Question: I'm a beginner in Laravel. I just want to make 'Facebook Authentication System' in my website. I already use 'Socialize' in my project. I successfully retrieve facebook's user information in facebook callback function , but I tried to pass information to register and login request in laravel authentication.
Below is my 'facebook_callback' function code.
'''
function facebook_callback()
{
$user = Socialize::with('facebook')->user();
$registerCtrl = new RegisterController;
$loginCtrl = new LoginController;
$email = $user->getEmail();
// Check if alredy registered
$member = User::where('email','=',$email)->first();
if($member===null){
// Register user
$nameArray = explode(" ",$user->getName());
$fname = $nameArray[0];
$lname = $nameArray[1];
$password = $user->getId();
$request = Request::create('/register','POST',array(
"_token" => Session::token(),
"fname" => $fname,
"lname" => $lname,
"email" => $email,
"password" => $password,
"password_confirmation" => $password
));
$registerCtrl->register($request);
}
else{
// Login user
$password = $user->getId();
$request = Request::create('/login','POST',array(
"_token" => Session::token(),
"email" => $email,
"password" => $password
));
$loginCtrl->login($request);
}
// $response = Route::dispatch($request);
return redirect('/home');
}
'''
I can register , but when I tried to login I got this error.

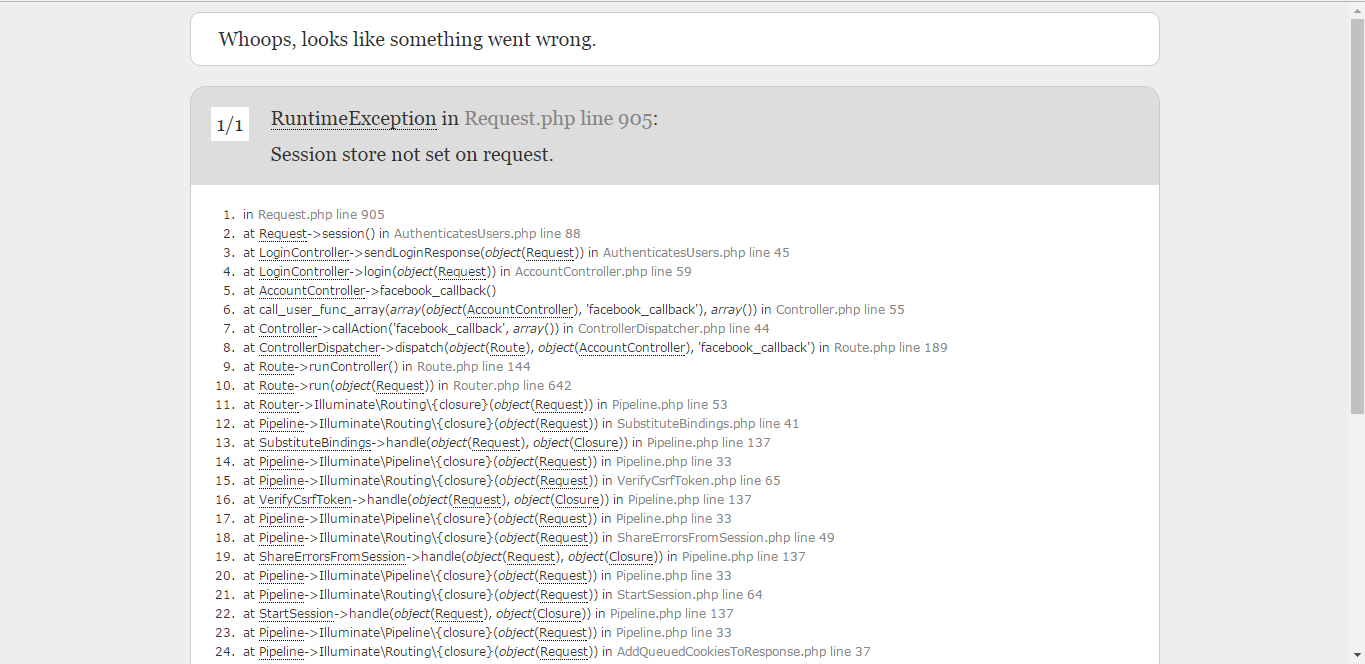
Answer: I already solved problem , just use Auth($user) for login. So below is my code.
'''
function facebook_callback()
{
$socialUser = Socialize::with('facebook')->user();
$registerCtrl = new RegisterController;
$email = $socialUser->getEmail();
if($email==null){
// User not allowed to use email
if($this->checkExistUserByFacebookID($socialUser->id)==true){
// Login user
$user = User::where('email','=',$socialUser->id)->first();
Auth::login($user);
}
else{
// Register user first
$nameArray = explode(" ",$socialUser->getName());
$fname = $nameArray[0];
$lname = $nameArray[1];
$password = $socialUser->getId();
$request = Request::create('/register','POST',array(
"_token" => Session::token(),
"fname" => $fname,
"lname" => $lname,
"email" => $socialUser->id,
"password" => $password,
"password_confirmation" => $password
));
$registerCtrl->register($request);
}
}
else{
// User allowed to use email
if($this->checkExistUserByEmail($socialUser->email)==true){
// Login user
$user = User::where('email','=',$email)->first();
Auth::login($user);
}
else{
// Register user first
$nameArray = explode(" ",$socialUser->getName());
$fname = $nameArray[0];
$lname = $nameArray[1];
$password = $socialUser->getId();
$request = Request::create('/register','POST',array(
"_token" => Session::token(),
"fname" => $fname,
"lname" => $lname,
"email" => $email,
"password" => $password,
"password_confirmation" => $password
));
$registerCtrl->register($request);
}
}
return redirect('/home');
}
'''
Thanks you Riyan Sheikh for your help :)